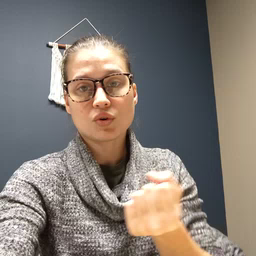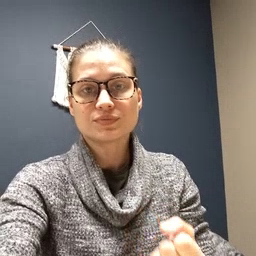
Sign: drawer